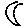
Label: moon